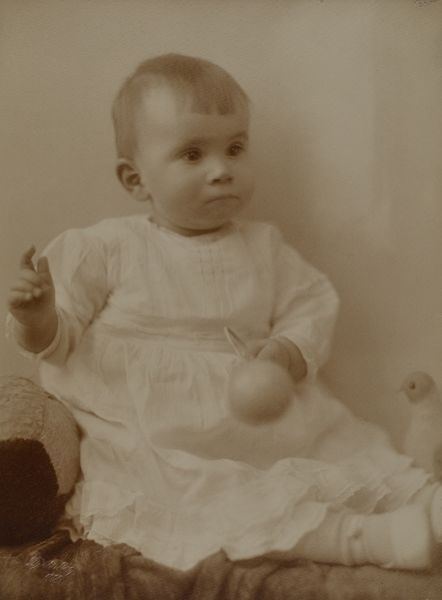
Titel: Renate Scholz
Künstler: Minya Diez-Dührkoop
Standort: Hamburg
Institution: Museum für Kunst und Gewerbe Hamburg
Schlagwörter: silber, bildnis, portrait, baby, foto, fotografie, photographie, photo, lichtbild, silbergelatine, konterfei, brom, bildwerke, angewandte und bildende kunst, hessische systematik, porträt, säugling, silbergelatinepapier, bromsilbergelatinepapier, entwicklungspapier, gelatinepapier, schwarzweißpositivverfahren, silbersalzverfahren, schwarzweißfotografie, porträtfotografie, porträtphotographie